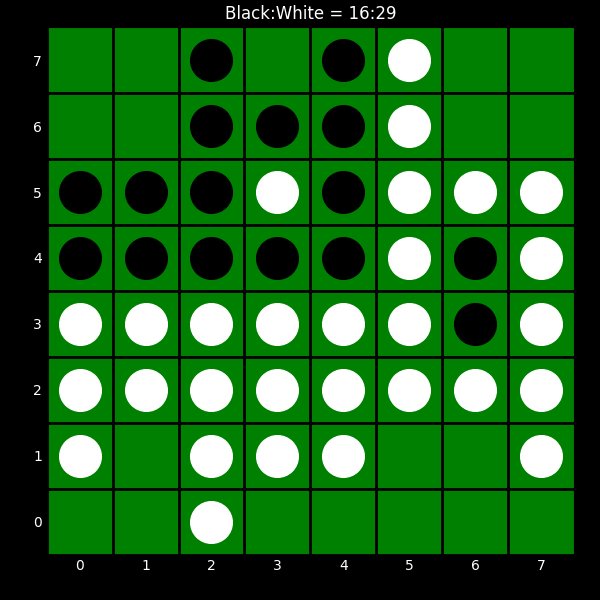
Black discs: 16
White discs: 29